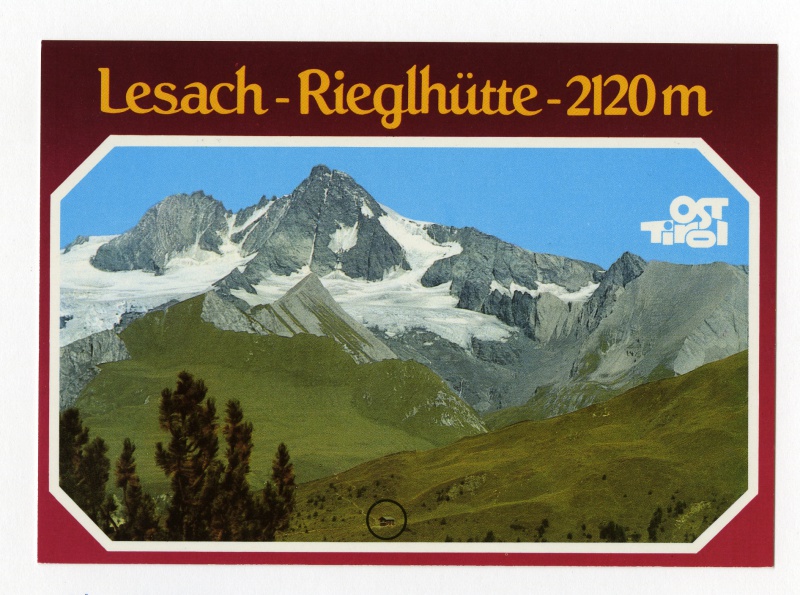
Institution: Gemeindearchiv Kals
Schlagwörter: baum, berg, blau, felsen, himmel, weiß, bäume, grün, landschaft, grau, eis, gras, haus, schnee, weg, wiese, spitze, stein, felder, natur, weide, büsche, hütte, wege, wiesen, schön, tal, wald, arbeit, kreis, schrift, berge, fels, gebirge, gipfel, gletscher, hang, dorf, alm, hoch, frühling, panorama, höhe, wandern, alpen, urlaub, nadelbaum, österreich, entspannung, karte, freiheit, kiefern, schneebedeckt, hänge, postkarte, tirol, klettern, weise, berghütte, wanderung, glück, baumgrenze, wanderweg, frisch, schroff, alp, hinweis, ost, meter, bergluft, latschen, büsch, almhütte, bergsteigen, abenteuer, alpinismus, schneeschmelze, ntur, föhren, skifahren, ausgleich, kleine hütte, fekls, osttirol, gute luft, glocknerwand, auszeit, glocknertte, familienurlaub, lesach, rieglhütte, 2120m, clickbait, 2120, riegelhütte, frei atmen, wolken, almweide, landschaftspflege, alpen#, lesach rieglhütte